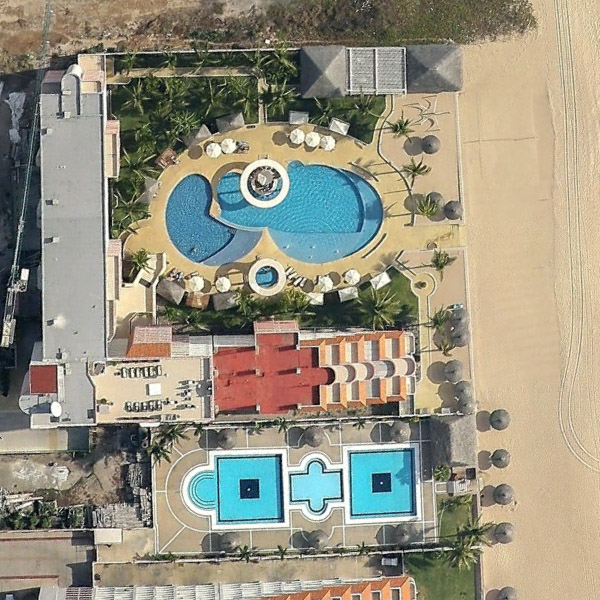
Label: Resort